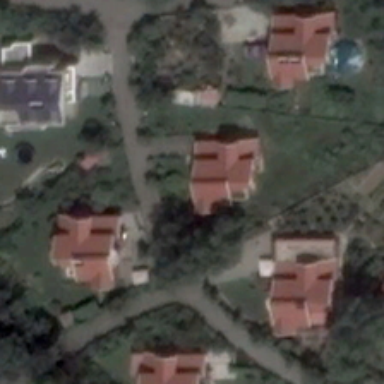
Six buildings and many green trees are in a medium residential area .